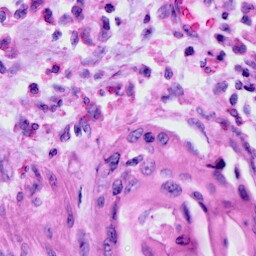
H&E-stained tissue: Cervix